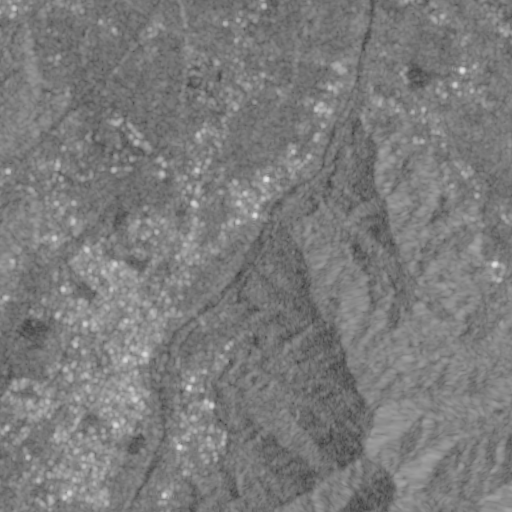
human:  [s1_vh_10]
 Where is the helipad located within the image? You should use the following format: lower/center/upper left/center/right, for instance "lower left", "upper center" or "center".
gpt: The helipad is located in the upper left of the image.
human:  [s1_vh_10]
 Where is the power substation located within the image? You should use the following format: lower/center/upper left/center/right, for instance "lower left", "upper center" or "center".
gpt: The power substation is located in the center left of the image.
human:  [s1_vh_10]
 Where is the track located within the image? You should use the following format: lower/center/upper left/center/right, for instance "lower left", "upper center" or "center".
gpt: There is no track in the image.

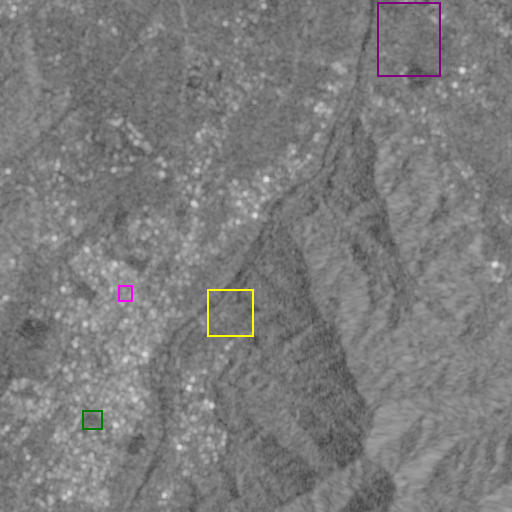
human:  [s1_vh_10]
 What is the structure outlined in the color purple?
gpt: The structure outlined in purple is a crop field.
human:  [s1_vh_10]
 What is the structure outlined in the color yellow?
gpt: The structure outlined in yellow is a park.
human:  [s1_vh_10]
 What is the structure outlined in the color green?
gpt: The structure outlined in green is a parking lot.
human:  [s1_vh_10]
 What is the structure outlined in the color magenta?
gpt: The structure outlined in magenta is a power substation.
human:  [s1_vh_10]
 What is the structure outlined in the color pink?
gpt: There is no pink outline.